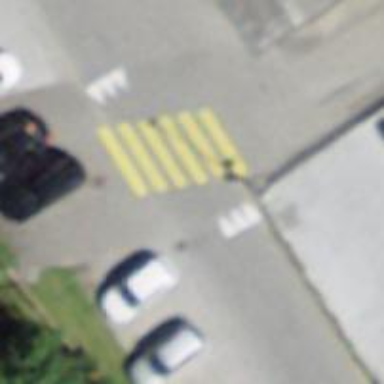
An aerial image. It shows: Zebra crossing for pedestrians.